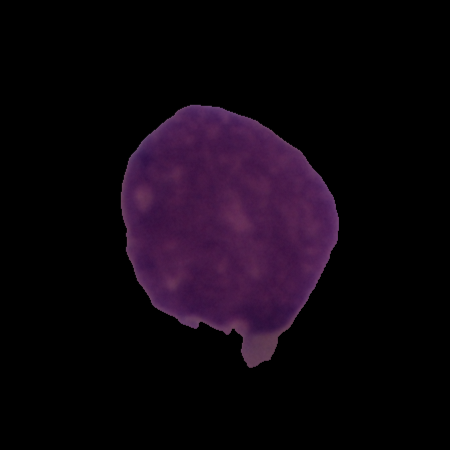
Label: cancer